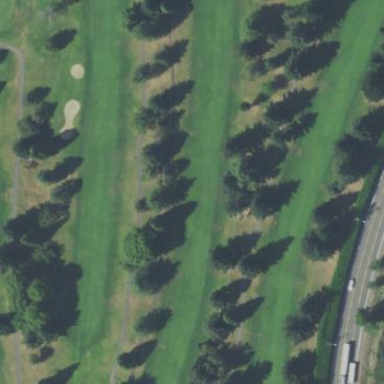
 specifically mown fairway on golf course."